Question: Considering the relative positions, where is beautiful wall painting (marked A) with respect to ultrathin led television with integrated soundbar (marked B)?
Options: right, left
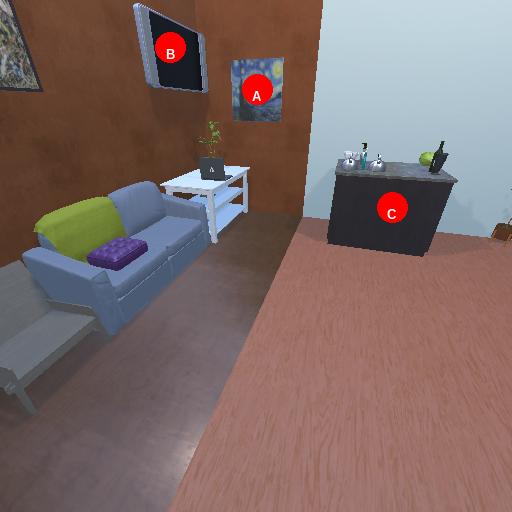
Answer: right